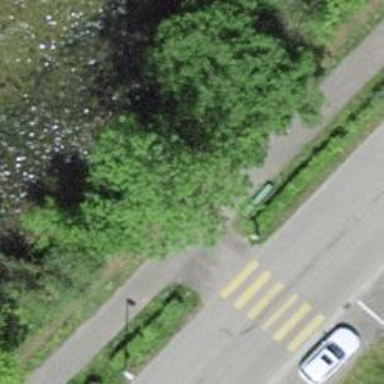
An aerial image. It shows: Bench.